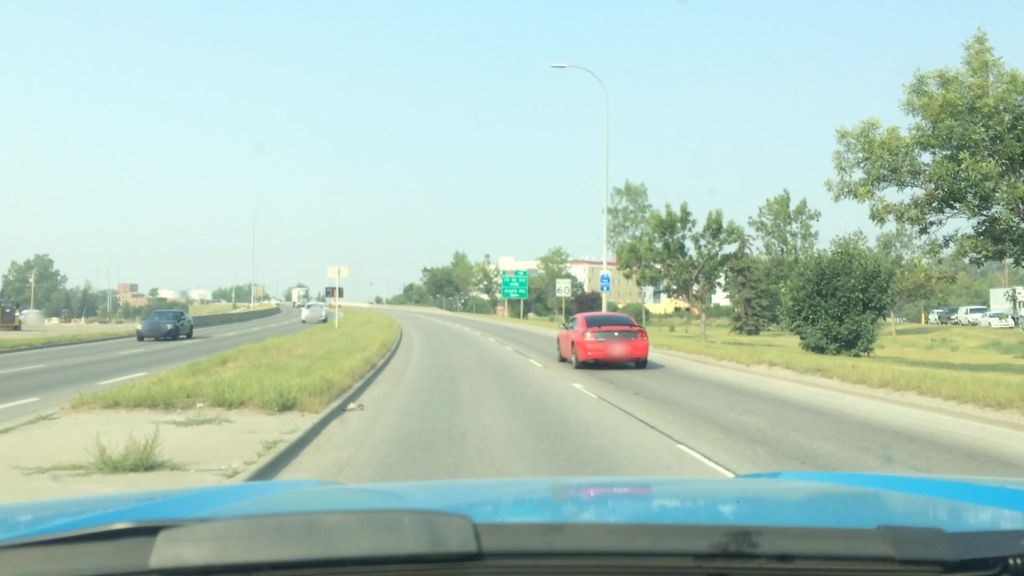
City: calgary